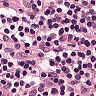
Metastatic tissue present: no